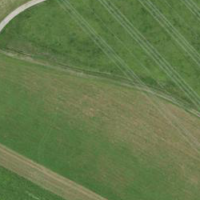
EUNIS habitat code: 52
Species observed at this site:
Lythrum salicaria
Filipendula ulmaria